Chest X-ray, PA view. Patient: 77 years old, sex M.
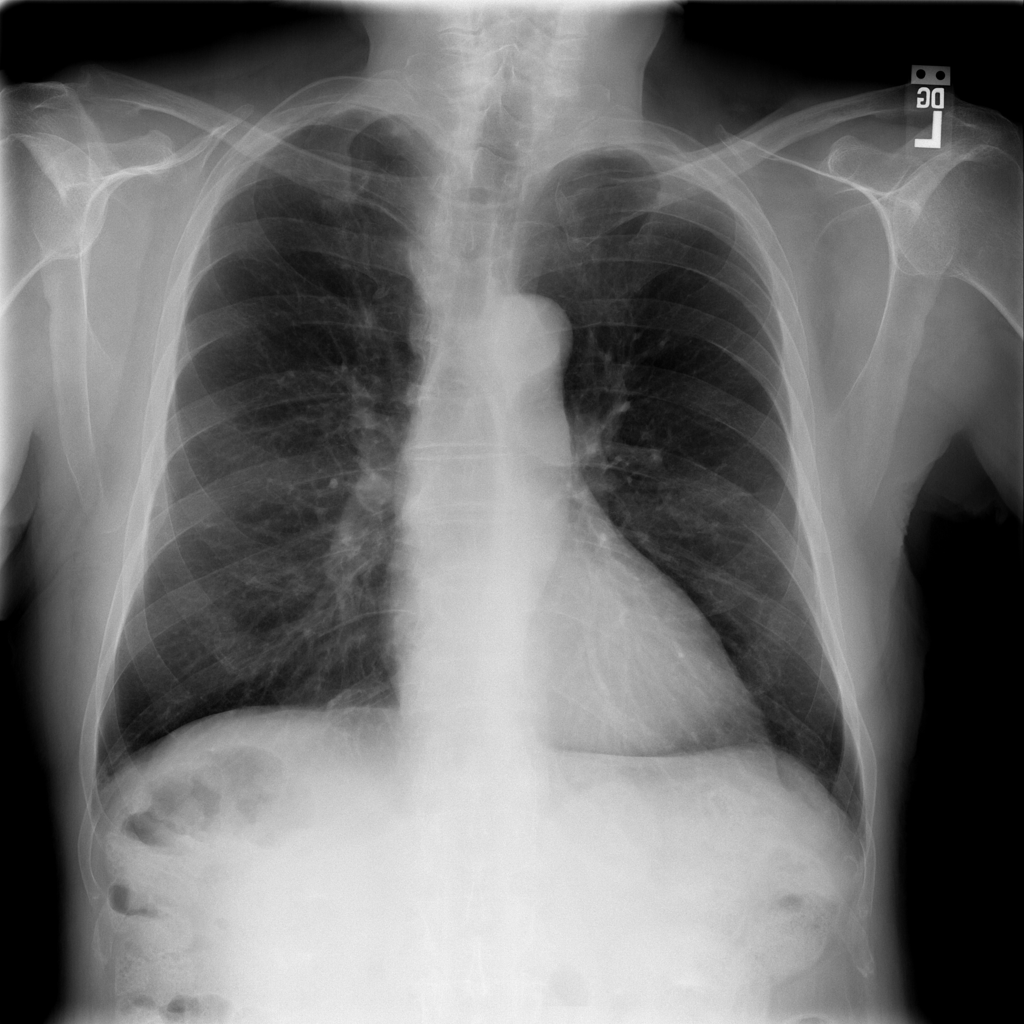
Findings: No Finding